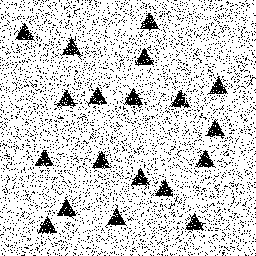
Squares: 0
Triangles: 19
Stars: 0
Total shapes: 19